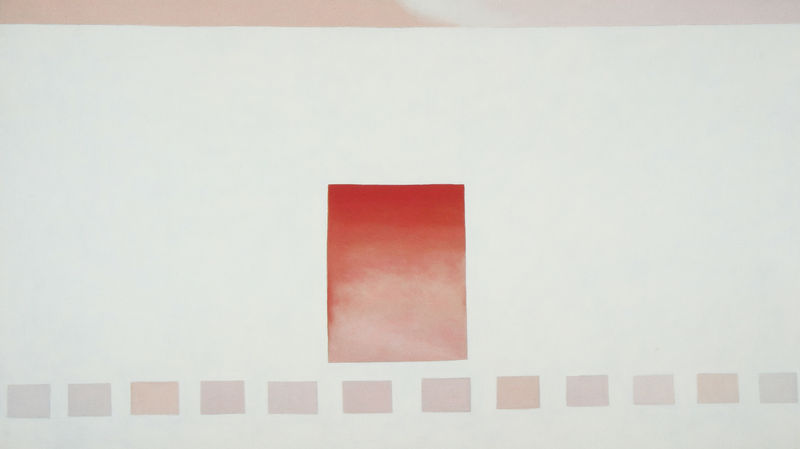
Titel: White Ratio with red Door
Künstler: Georgia O'Keeffe
Standort: Minneapolis (Minnesota)
Institution: The Regis Collection
Schlagwörter: weiß, landschaft, grau, hell, hintergrund, mitte, rot, muster, borte, rosa, hellblau, abstrakt, klein, streifen, balken, abstraktion, oben, rechtecke, unten, hell dunkel, rechteck, linie, groß, viele, kasten, quadrate, farbverlauf, verlauf, geometrie, kästchen, lewitt, quadrat, viereck, vierecke, eins, zwölf, getönt, abstrackt, mehrere